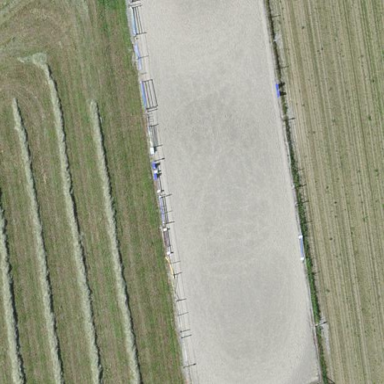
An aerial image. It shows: Equestrian pitch for leisure land sports.